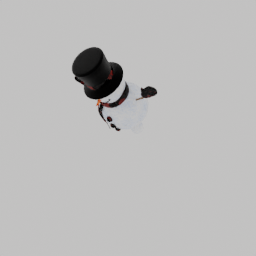
Label: decoration